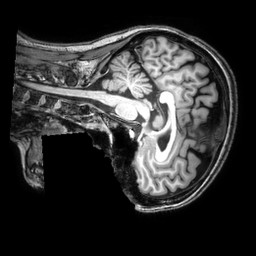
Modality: T1w
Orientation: sagittal
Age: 38
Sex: female